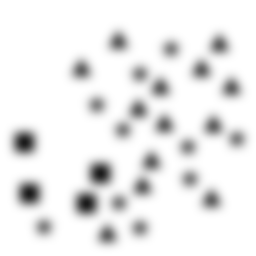
Squares: 4
Triangles: 13
Stars: 10
Total shapes: 27